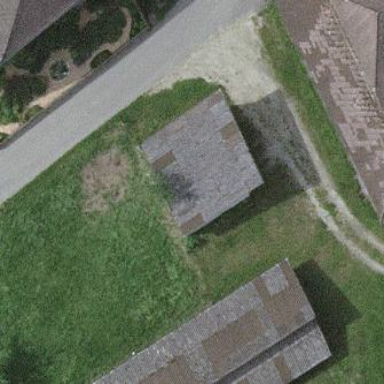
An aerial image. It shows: Shed.